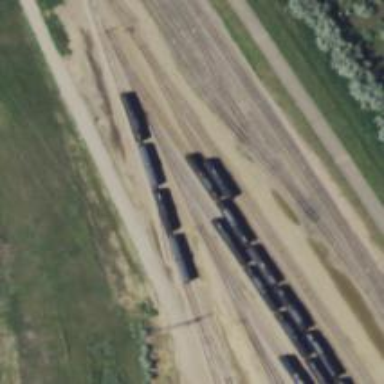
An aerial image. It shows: Railway yard used for servicing trains.